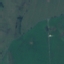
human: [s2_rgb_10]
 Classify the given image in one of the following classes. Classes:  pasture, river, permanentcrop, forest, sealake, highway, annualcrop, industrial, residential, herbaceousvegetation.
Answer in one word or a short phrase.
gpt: Pasture